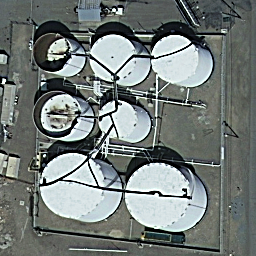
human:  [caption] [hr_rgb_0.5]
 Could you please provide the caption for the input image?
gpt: Many tanks were neatly stacked together.

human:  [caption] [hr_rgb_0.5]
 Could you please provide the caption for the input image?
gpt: Many barrels are arranged neatly.

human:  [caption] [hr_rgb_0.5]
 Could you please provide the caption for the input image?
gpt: Several tanks were arranged in order.

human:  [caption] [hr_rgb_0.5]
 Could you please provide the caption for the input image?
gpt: Several tanks lined up neatly.

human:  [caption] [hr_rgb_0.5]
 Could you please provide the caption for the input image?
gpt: Several tanks were neatly arranged.